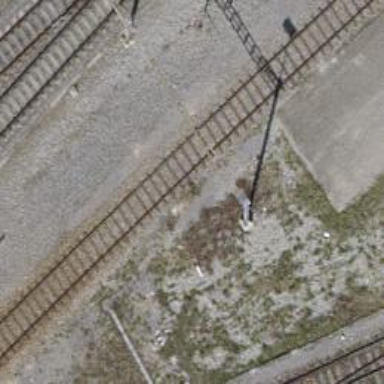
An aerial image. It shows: Single-track electrified railway spur with contact line for service.